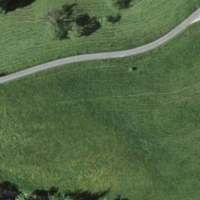
EUNIS habitat code: 25
Species observed at this site:
Cichorium intybus